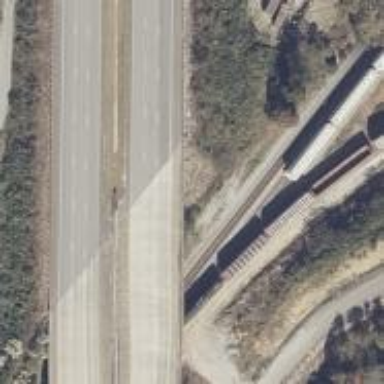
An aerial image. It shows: Trunk highway with bridge.